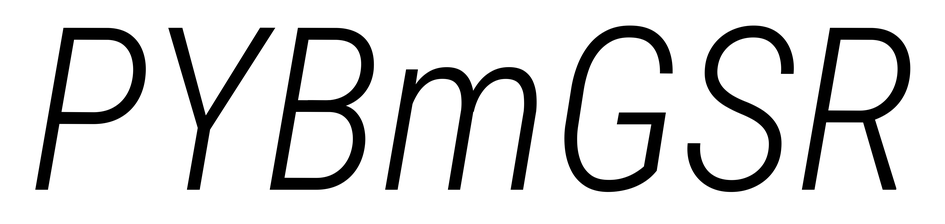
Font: Roboto-Italic_Condensed_Light_Italic